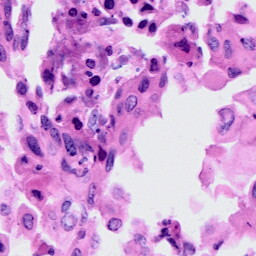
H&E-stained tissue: Cervix